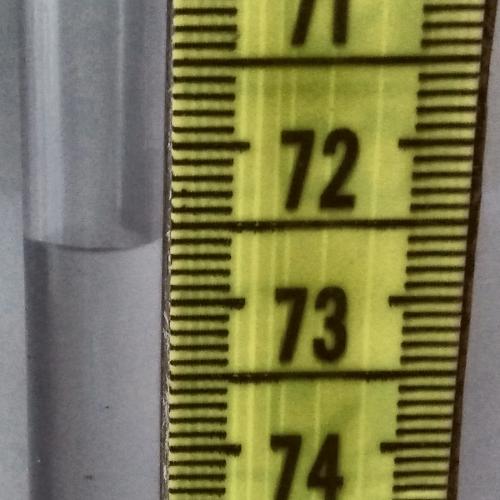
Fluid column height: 72.6 cm